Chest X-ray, AP view. Patient: 43 years old, sex M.
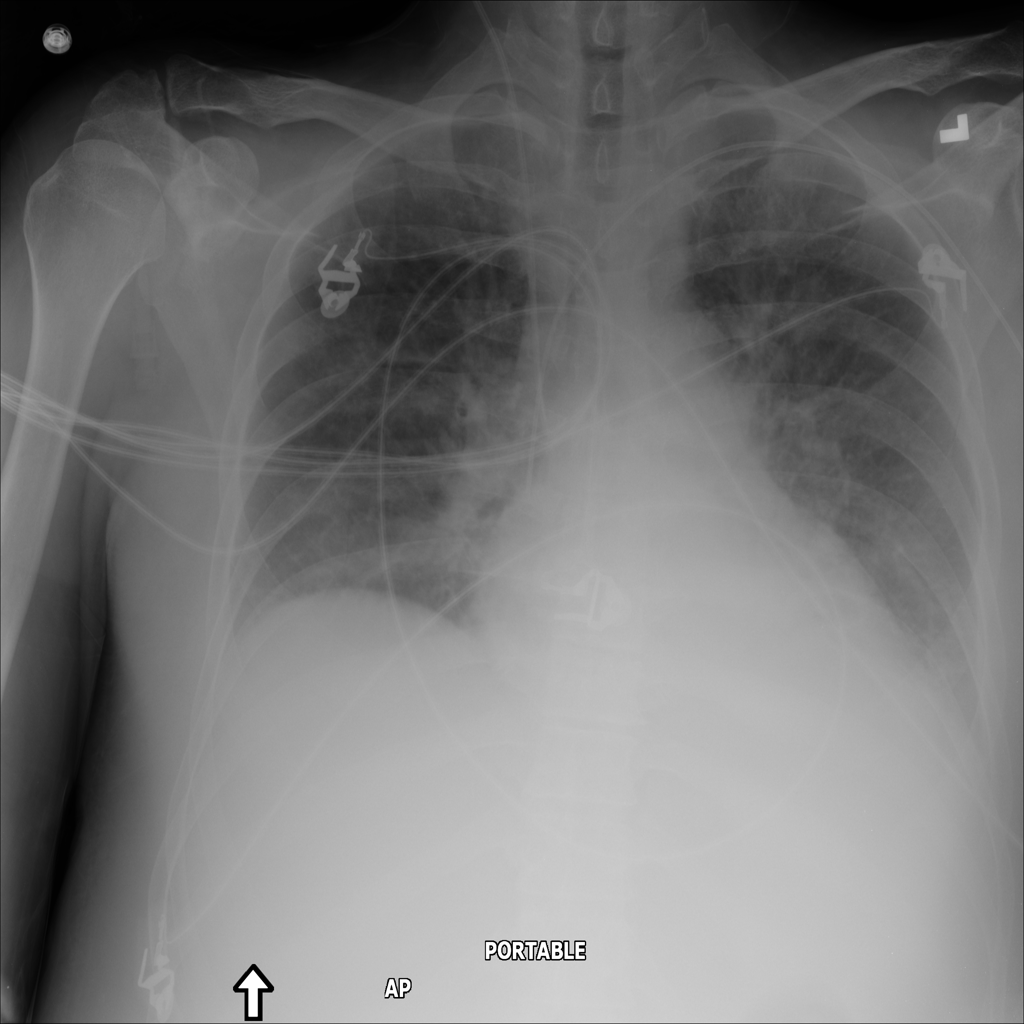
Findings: Edema